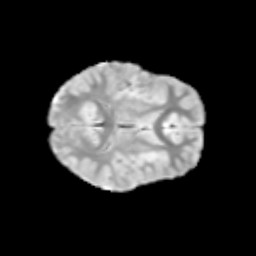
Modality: T2w
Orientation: axial
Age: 10
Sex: female
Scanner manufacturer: siemens
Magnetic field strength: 3 T
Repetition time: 3.8 s
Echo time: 0.07 s